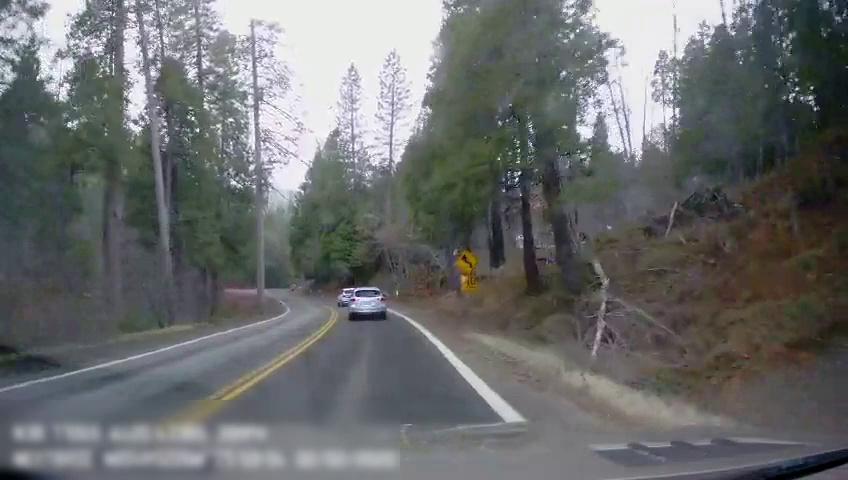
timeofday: Day
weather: Cloudy
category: Drivable Space
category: Vehicles | SUV
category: Vehicles | SUV
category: Lanes | Alternate Lane
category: Lanes | Current Lane
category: Lanes | Opposite Lane
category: Lanes | Opposite Lane
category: Traffic | Signs
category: Traffic | Signs